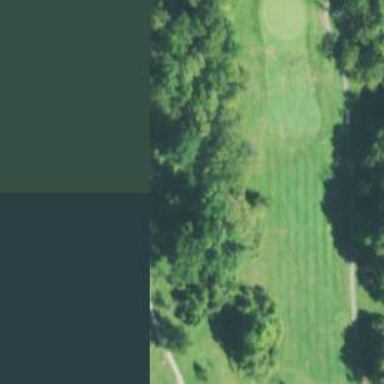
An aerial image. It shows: Scenic golf fairway.